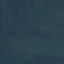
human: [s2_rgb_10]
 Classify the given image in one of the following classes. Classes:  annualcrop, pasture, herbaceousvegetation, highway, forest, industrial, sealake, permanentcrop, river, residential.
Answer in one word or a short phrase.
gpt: SeaLake